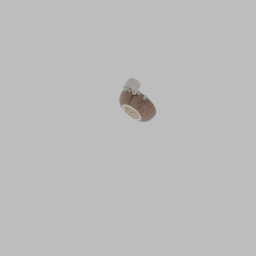
Label: appliances